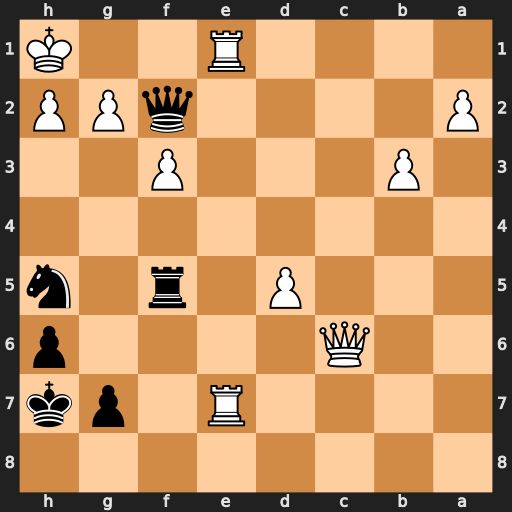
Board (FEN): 8/4R1pk/2Q4p/3P1r1n/8/1P3P2/P4qPP/4R2K
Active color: b
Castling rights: -
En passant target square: -
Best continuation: Ng3+ hxg3 Rh5#